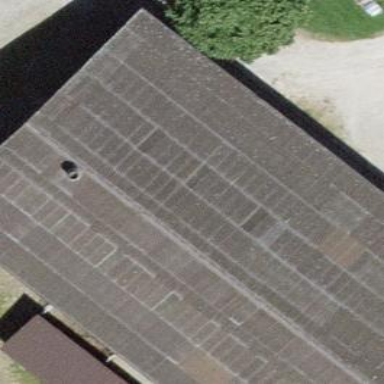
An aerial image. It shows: Rural barn.